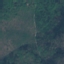
Land use / land cover: Forest